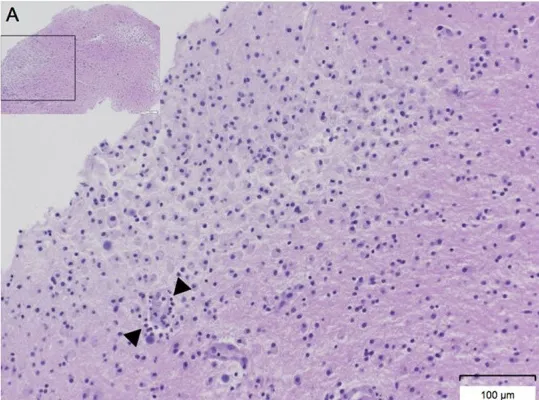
(A,B) Histologic workup of the biopsy of the left frontal lobe and the cerebral autopsy. (A) Histology of the biopsy of the left frontal lobe showing perivascular infiltrates (arrow) of neutrophils, eosinophils, and macrophages (Hemalaun Eosin [HE] stain).
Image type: pathology (h&e)